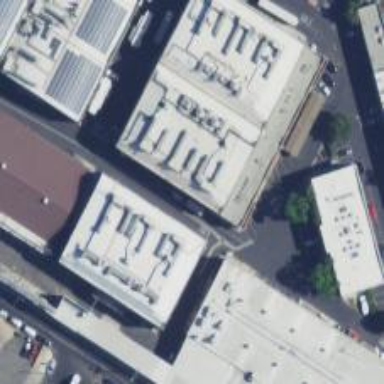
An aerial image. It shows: Industrial building.